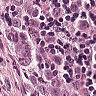
Metastatic tissue present: yes